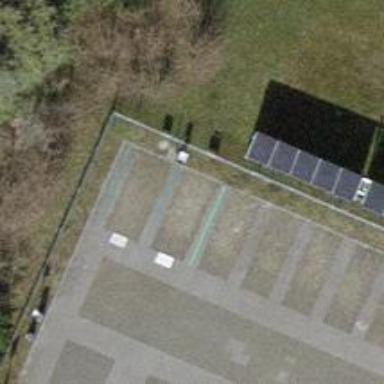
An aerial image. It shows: Charging station.